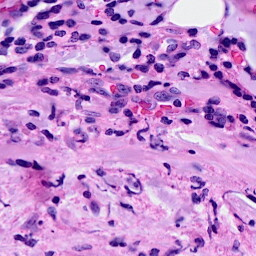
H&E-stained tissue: Breast